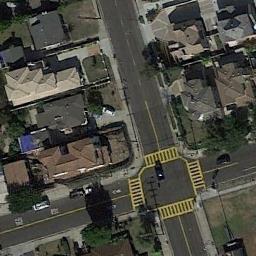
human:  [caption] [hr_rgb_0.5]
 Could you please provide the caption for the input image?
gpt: There are many cars at the intersection .

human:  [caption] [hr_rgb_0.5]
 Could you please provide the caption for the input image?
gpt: There are several moving vehicles on the road at the intersection, With many buildings and some trees around the intersection .

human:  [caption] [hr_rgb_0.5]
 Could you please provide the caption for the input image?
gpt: An intersection with some crosswalks located in a dense residential area .

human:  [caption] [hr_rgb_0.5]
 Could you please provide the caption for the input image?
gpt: There are many buildings of different shapes and sizes beside the intersection .

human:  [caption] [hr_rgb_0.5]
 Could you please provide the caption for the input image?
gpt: There are some buildings around the intersection with yellow crosswalks .